Question: When I tried to install PostgreSql 11/12 on my windows machine I was getting the below error :

Below are the details -
Port No - 5432
Installation Location - I have tried installing it in C:/ProgramFiles and also directly in C drive
Password - test123
I am running the installer as administrator
I have access to Temp directory as well.
I have tried moving data folder outside of the main folder.
Below are the solutions I have tried -
- <URL>
Below is the error in log file:
'''
Error running cscript //NoLogo "C:\pg/installer/server/initcluster.vbs" "NT AUTHORITY\NetworkService" "postgres" "****" "C:\Users\u6105742\AppData\Local\Temp/postgresql_installer_2714a75545" "C:\pg" "C:\pg\data" 5432 "DEFAULT" 0: Program ended with an error exit code
Problem running post-install step. Installation may not complete correctly
The database cluster initialisation failed.
Executing icacls "C:\Users\u6105742\AppData\Local\Temp/postgresql_installer_e172900ce0" /inheritance:r Script exit code: 0
'''
Could someone please help me in this issue?
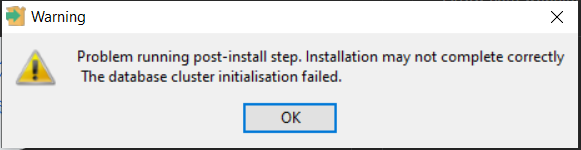
Answer: On Windows I typically don't use the installer any more as its attempt to set privileges correctly is laudable but seems to create more problems than it solves (especially with computers that a part of a Windows domain seem to suffer from that).
Manually running 'initdb' seems to be more robust, but you have to fix the permissions on the data directory yourself, e.g.:
'''
"c:\Program Files\PostgreSQL
in\initdb" -D C:\pg\data
'''
If you want a Windows service, this can be done using pg_ctl:
'''
"c:\Program Files\PostgreSQL
in\pg_ctl" register -N postgresql-12 -D C:\pg\data
'''
---
The Windows service will run using the Windows <URL> - but isn't as dangerous as described in that SO answer, because Postgres will drop all elevated privileges when it starts the service.